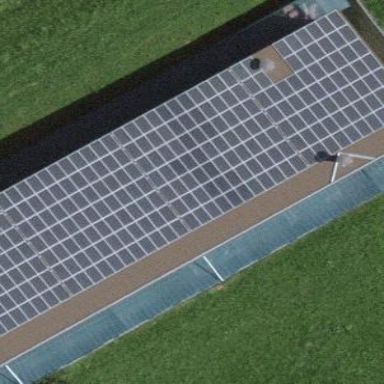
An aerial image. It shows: Solar photovoltaic panel generator.